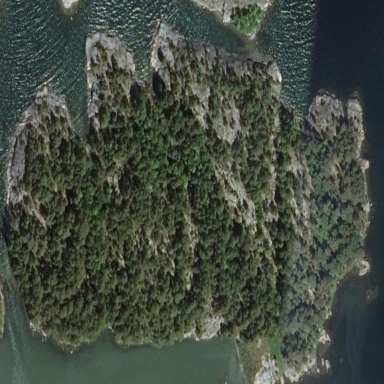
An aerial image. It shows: Island with natural coastline.